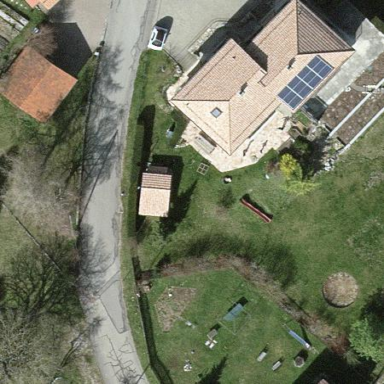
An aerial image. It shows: Simple house.